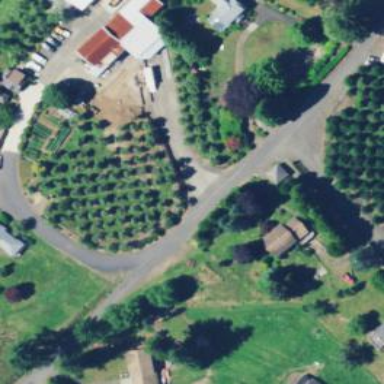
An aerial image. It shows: Plant nursery specializing in growing Christmas trees.